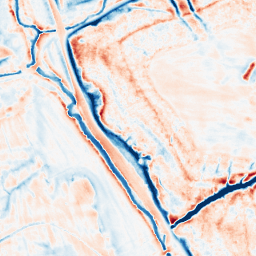
Category: edge_preserving
Decomposition family: anisotropic_diffusion
Decomposition parameters: iterations: 50
kappa: 100
gamma: 0.2
Upsampling method: bilinear
Upsampling parameters: scale: 4
Upsampling scale: 4